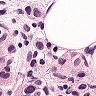
Metastatic tissue present: yes